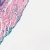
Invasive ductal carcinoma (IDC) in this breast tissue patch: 0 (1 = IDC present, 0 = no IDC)